Interaction volume radius: 5 \u00c5
Interaction volume height: 20 \u00c5
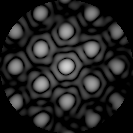
Disorder parameter: 0.1119